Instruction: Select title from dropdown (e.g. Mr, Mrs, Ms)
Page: traveler
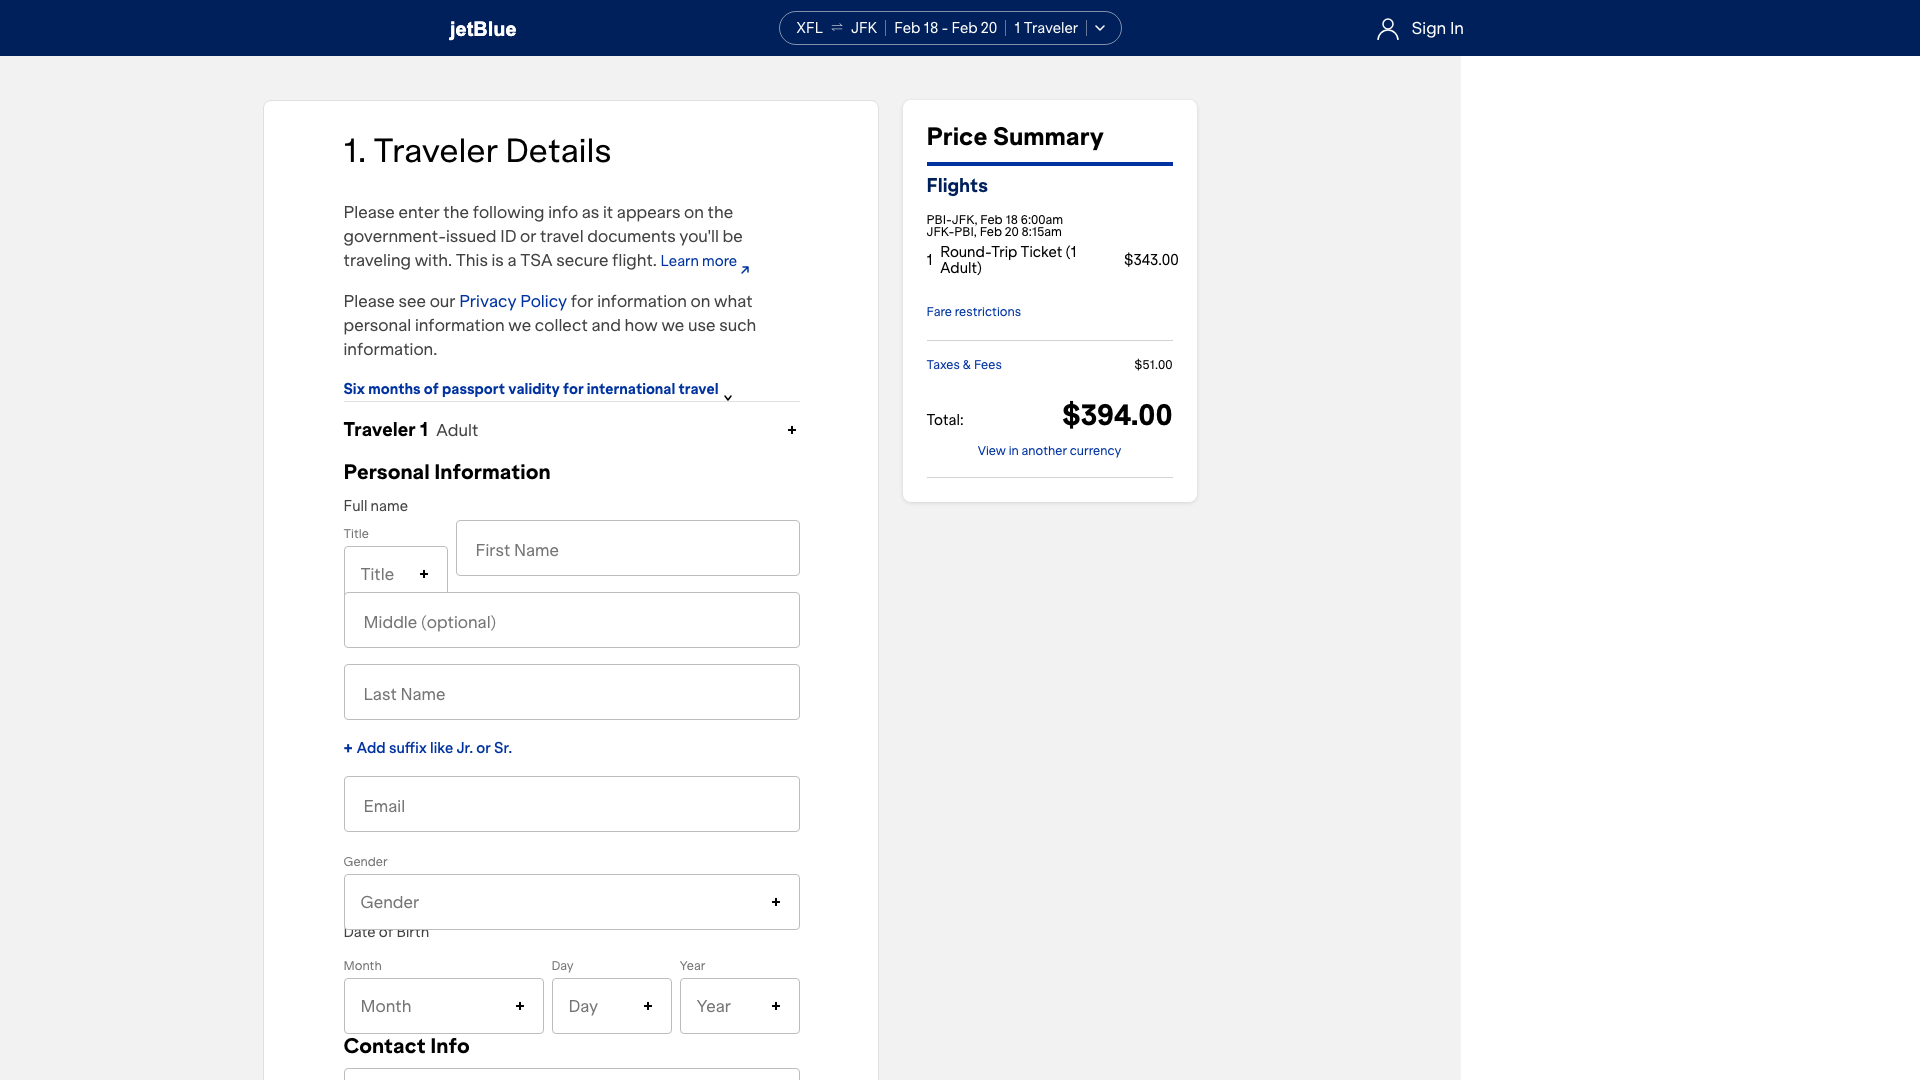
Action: click